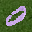
Label: 0